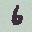
Label: 6